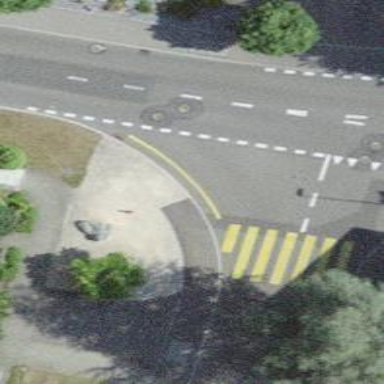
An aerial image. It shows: Kerb barrier.